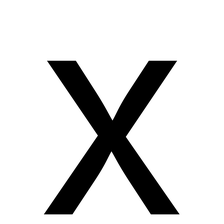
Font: Inter_Regular